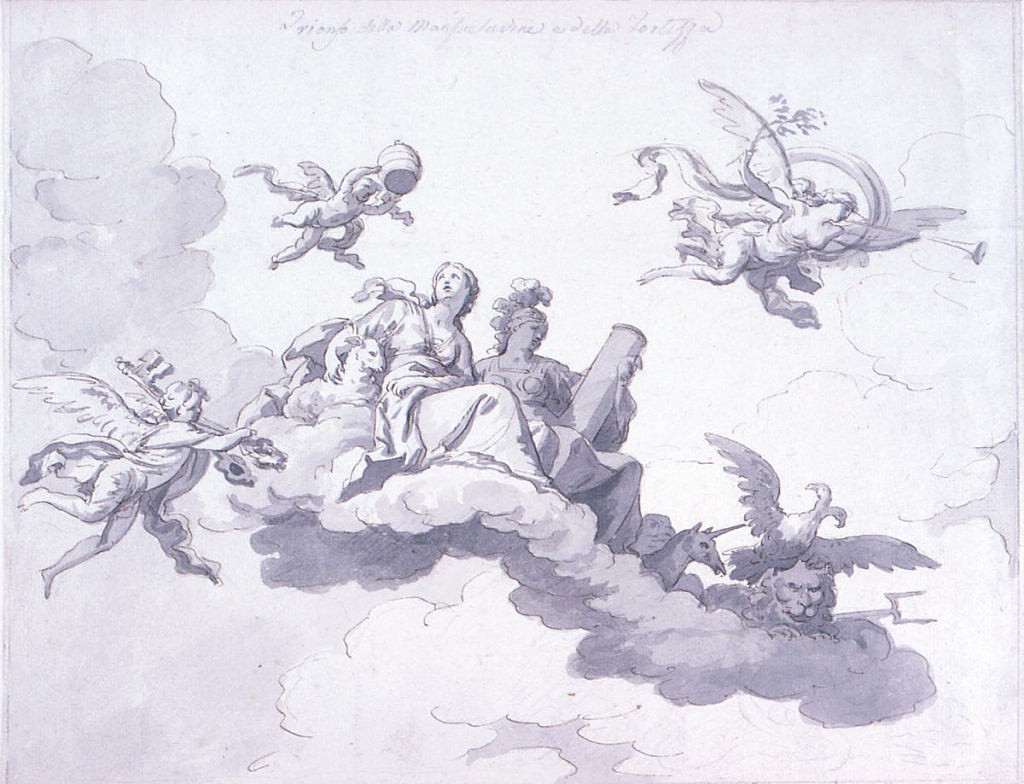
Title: Design for a Painted Ceiling: Triumph of Meekness and Strength
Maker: Francesco Manno, Italian, 1754 - 1831
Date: ca. 1780
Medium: Brush and black wash, pen and ink, black chalk on paper
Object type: Drawing
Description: Seated upon clouds are a woman beside a lamb and an armoured woman holding a column.  An angel holding the tiara flies over them, another one shouldering the keys at left, a genius blowing the trumpet, at right.  Four animals are shown at the foot of the group: a seal, a unicorn, an eagle with a double head (referring to Austria or Russia), a lion crouching on a fork (England).   Written on top, in pencil: "Trionfo della Mansuetudine e della Fortezza."  [Triumph of Gentleness and Strength]